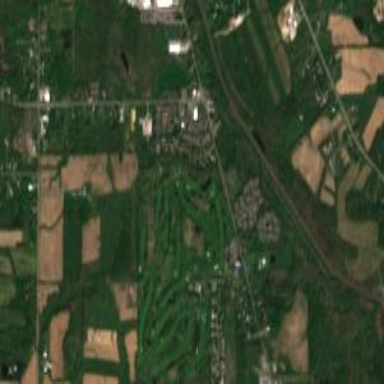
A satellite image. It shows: Golf course surrounded by greenery.